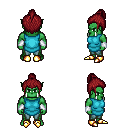
a pixel art fantasy rpg character, male body template, orc, green skin, teal tunic, teal pants, brunette short topknot hairstyle, white cloth bracers, gold boots, four views (front, back, left, right), 2x2 character sprite sheet, small pixel art, hard edges, no anti-aliasing